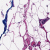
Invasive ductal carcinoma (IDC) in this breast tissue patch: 0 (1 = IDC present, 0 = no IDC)